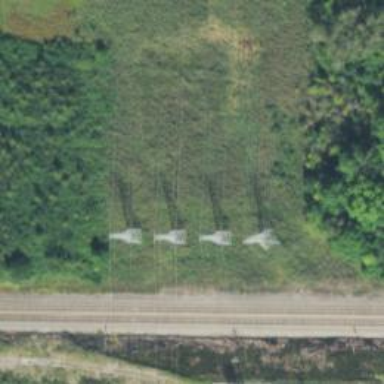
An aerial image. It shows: Lattice structure tower used for power distribution.